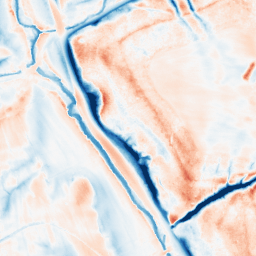
Category: classical
Decomposition family: gaussian_anisotropic
Decomposition parameters: sigma_x: 10
sigma_y: 5
Upsampling method: cubic_catmull_rom
Upsampling parameters: scale: 2
Upsampling scale: 2